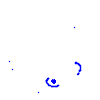
Particle: pion